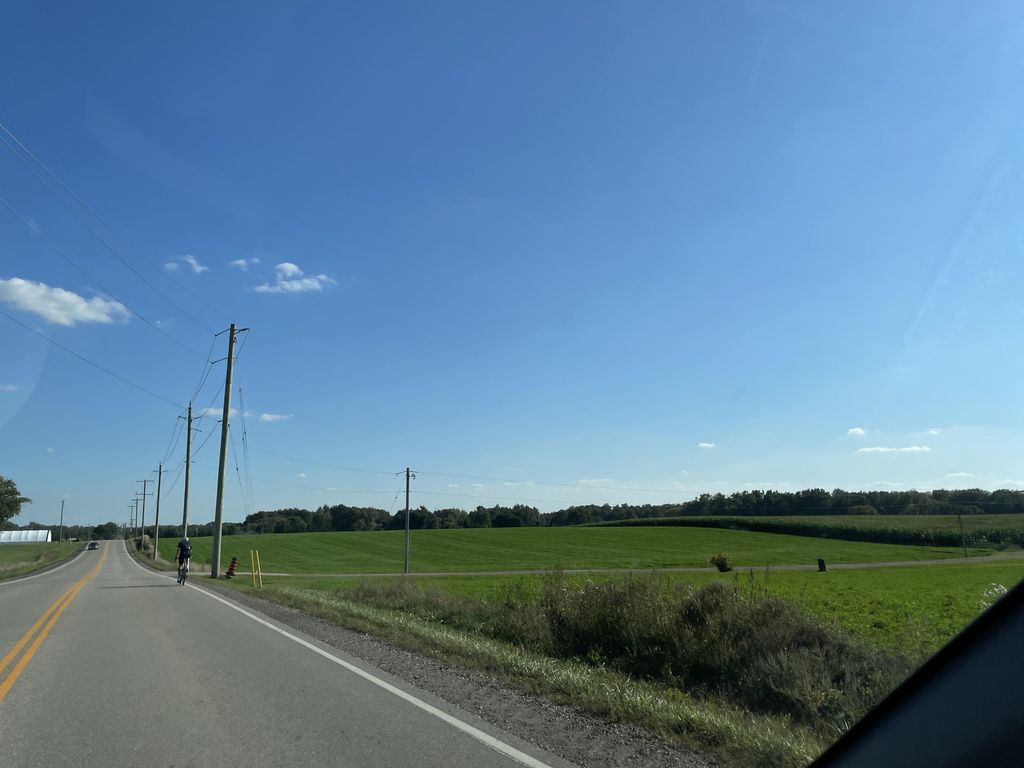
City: kitchener-waterloo